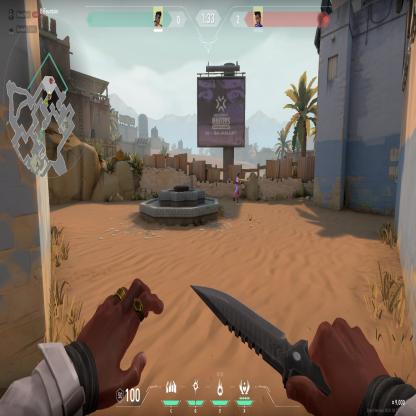
Label: enemy